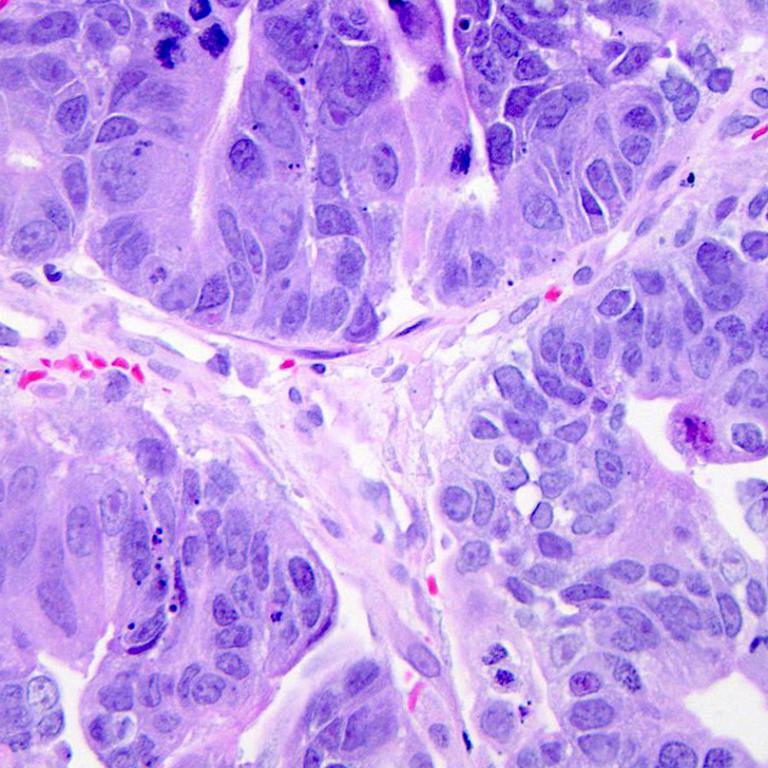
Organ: colon
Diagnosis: adenocarcinomas